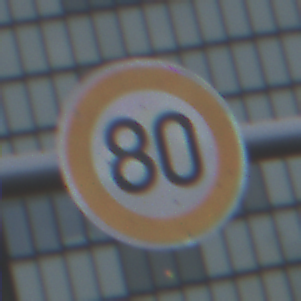
Verkehrszeichen: Geschwindigkeit80
Umgebung: Outdoor, Urban
Tageszeit: SunriseSunset
Wetter: PartlyCloudy
Licht: Natural
Jahreszeit: NotSpecified
Kontrast: LowContrast